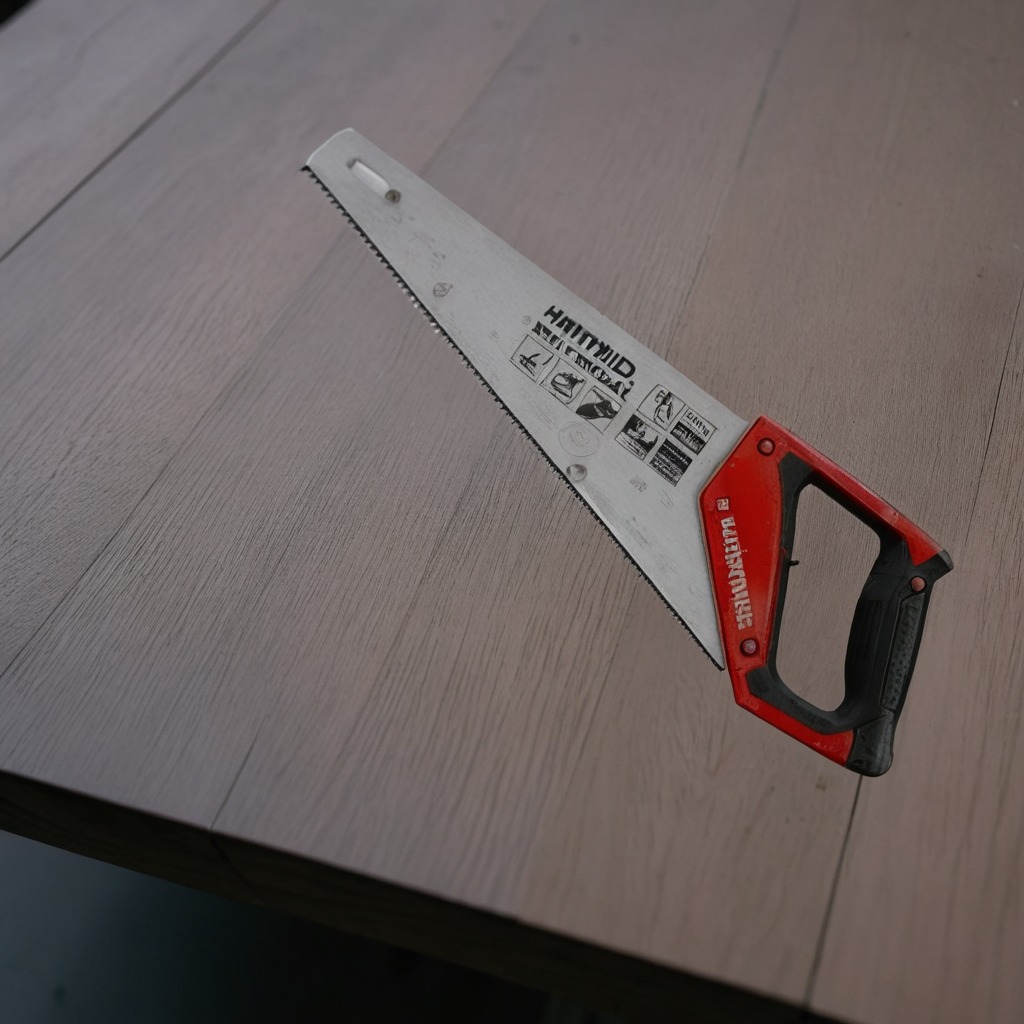
A metal saw is lying on the old table with burn marks in a small garage at twilight.